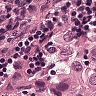
Metastatic tissue present: yes